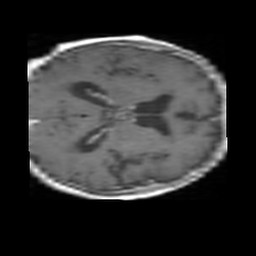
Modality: T1w
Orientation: axial
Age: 74
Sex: male
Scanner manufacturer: philips
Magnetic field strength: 1.5 T
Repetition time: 0.55 s
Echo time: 0.015 s